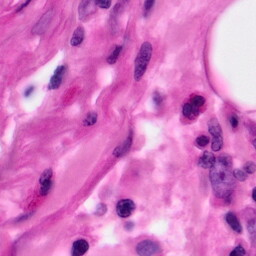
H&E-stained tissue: Pancreatic